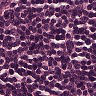
Metastatic tissue present: no